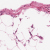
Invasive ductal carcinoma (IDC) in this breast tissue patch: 0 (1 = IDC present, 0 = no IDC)